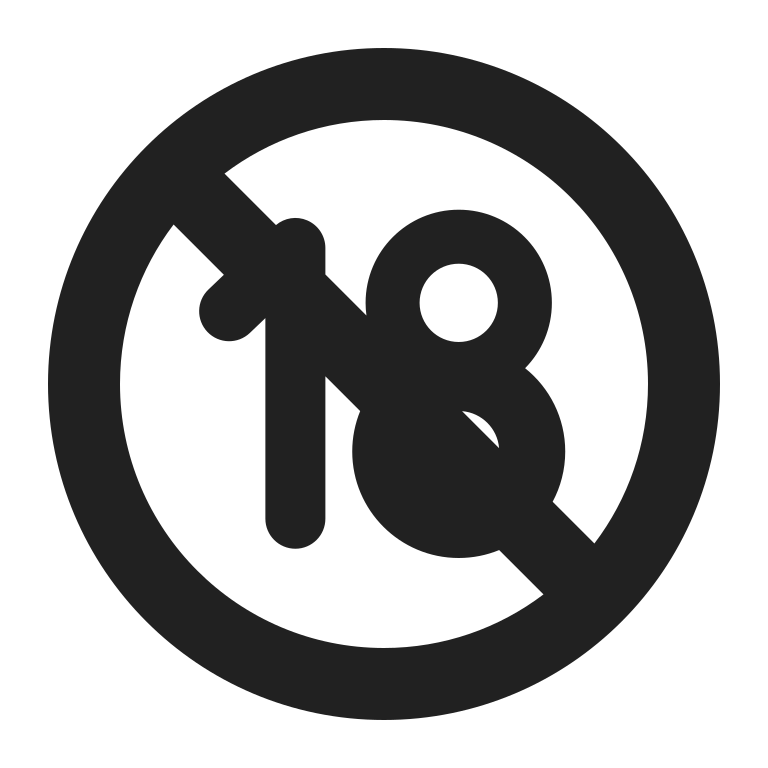
no one under eighteen high contrast